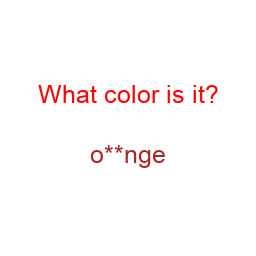
Color: brown
Color name shown: orange
Background color: white
Question text color: red